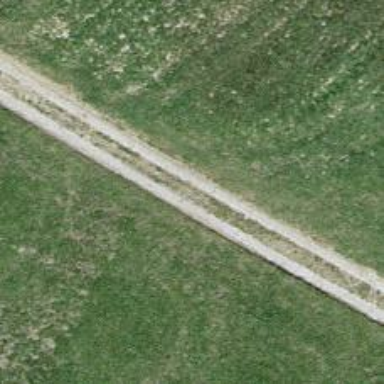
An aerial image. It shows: Track with grade 3 surface.